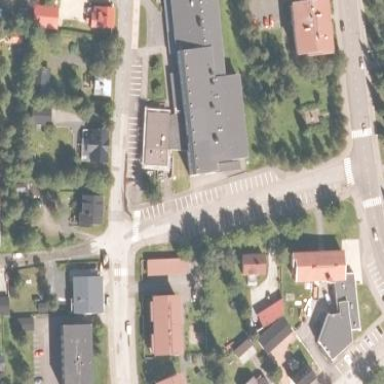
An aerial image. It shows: School building.